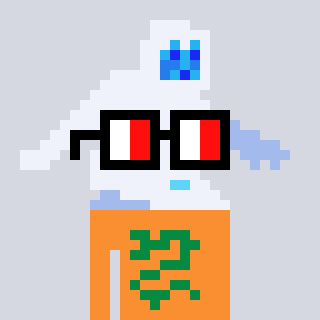
a pixel art character with square glasses with black frames and red eyes, a yeti-shaped head and a orange-colored body on a cool background